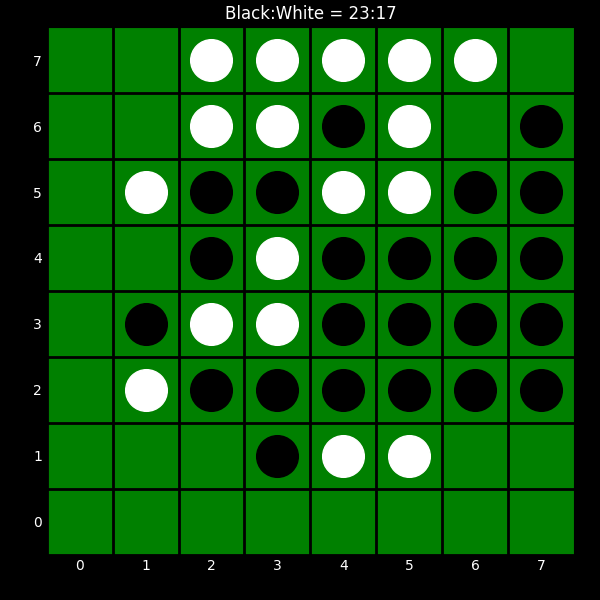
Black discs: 23
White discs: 17